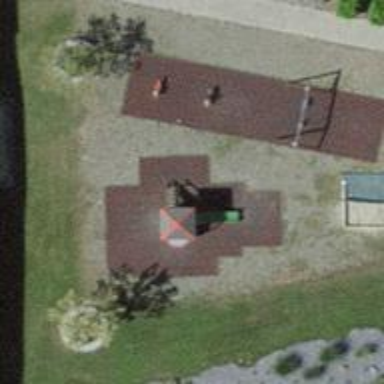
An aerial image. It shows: Playground with slide.